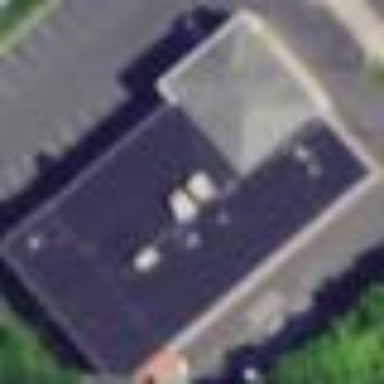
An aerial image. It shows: Convenience shop located within building.